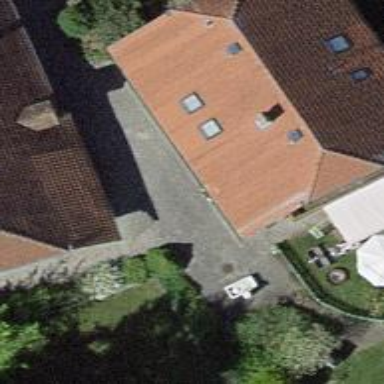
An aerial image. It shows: Residential building with half-hipped roof shape.